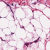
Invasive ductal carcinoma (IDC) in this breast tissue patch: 0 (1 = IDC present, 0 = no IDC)